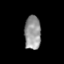
Tissue: prostate
Cell type: Myeloid cells
Senescence score: 0.3574
Nuclear area (px): 544
Mean DAPI intensity: 149.912